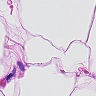
Metastatic tissue present: no